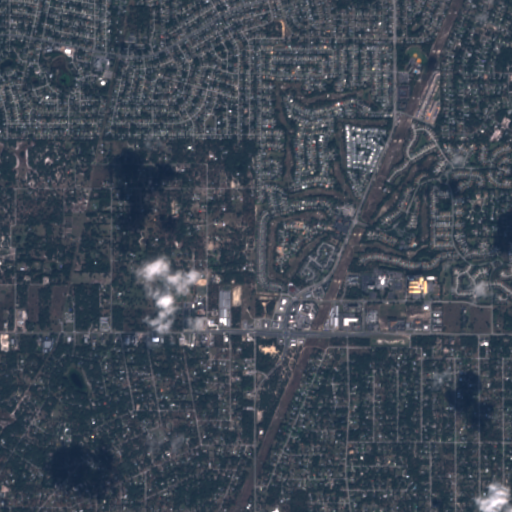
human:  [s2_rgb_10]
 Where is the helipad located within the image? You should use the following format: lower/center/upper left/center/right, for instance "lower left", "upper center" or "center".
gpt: The helipad is located in the center right of the image.
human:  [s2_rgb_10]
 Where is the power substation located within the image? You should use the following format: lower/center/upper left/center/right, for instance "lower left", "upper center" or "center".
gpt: The power substation is located in the upper left of the image.
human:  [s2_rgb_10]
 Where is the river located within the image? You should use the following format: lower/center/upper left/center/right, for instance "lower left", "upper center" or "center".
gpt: The river is located in the upper left of the image.
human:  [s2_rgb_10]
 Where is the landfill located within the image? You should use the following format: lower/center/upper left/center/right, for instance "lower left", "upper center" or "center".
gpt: There is no landfill in the image.